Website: crate-barrel
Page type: billing-address
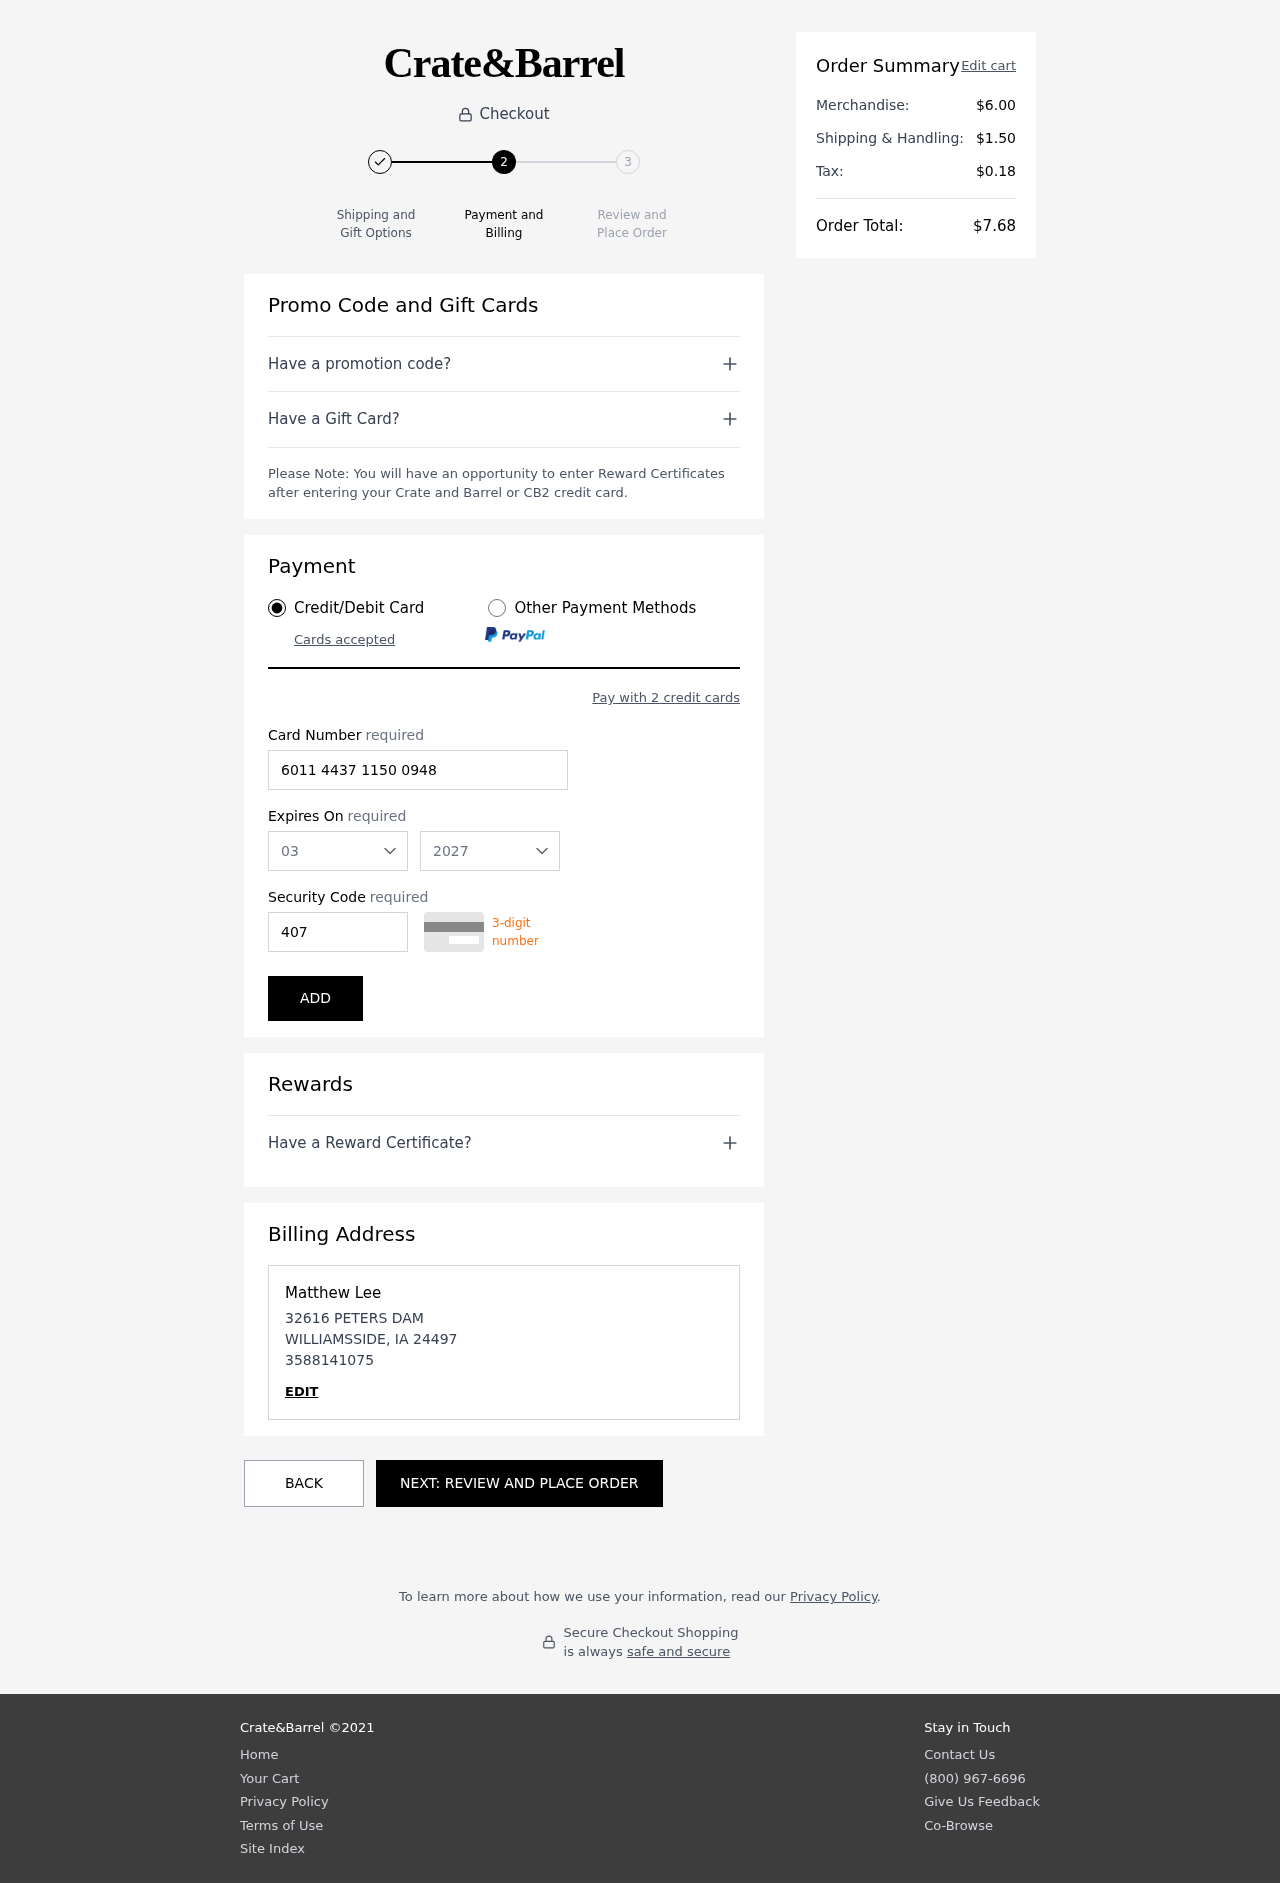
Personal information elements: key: PII_CARD_CVV
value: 407
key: PII_CARD_EXPIRY_MONTH
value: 03
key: PII_CARD_EXPIRY_YEAR
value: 27
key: PII_CARD_NUMBER
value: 6011 4437 1150 0948
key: PII_CITY
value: WILLIAMSSIDE
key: PII_FULLNAME
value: Matthew Lee
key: PII_PHONE
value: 3588141075
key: PII_POSTCODE
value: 24497
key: PII_STATE_ABBR
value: IA
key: PII_STREET
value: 32616 PETERS DAM
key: PII_FIRSTNAME
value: Matthew
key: PII_LASTNAME
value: Lee
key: PII_PHONE_LINE
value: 1075
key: PII_PHONE_SUFFIX
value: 1075
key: PII_POSTCODE_FULL
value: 24497
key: PII_PHONE2
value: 3588141075
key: PII_PHONE3
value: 3588141075
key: PII_FULLNAME2
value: Matthew Lee
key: PII_FULLNAME3
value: Matthew Lee
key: PII_FIRSTNAME2
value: Matthew
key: PII_FIRSTNAME3
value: Matthew
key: PII_LASTNAME2
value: Lee
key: PII_LASTNAME3
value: Lee
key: PII_FIRSTNAME_DERIVED
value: Matthew
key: PII_LASTNAME_DERIVED
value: Lee
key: PII_PHONE_NUMERIC
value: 3588141075
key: PII_PHONE_LINE_NUMERIC
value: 1075
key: PII_PHONE_SUFFIX_NUMERIC
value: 1075
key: PII_POSTCODE_NUMERIC
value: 24497
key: PII_PHONE2_NUMERIC
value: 3588141075
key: PII_PHONE3_NUMERIC
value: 3588141075
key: PII_FULLNAME_DERIVED
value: Matthew Lee
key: PII_NAME_FULL_DERIVED
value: Matthew Lee
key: PII_PHONE_DIGITS
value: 3588141075
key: PII_PHONE_LAST4
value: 1075
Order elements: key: ORDER_SUBTOTAL
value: $6.00
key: ORDER_SHIPPING_COST
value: $1.50
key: ORDER_TAX
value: $0.18
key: ORDER_TOTAL
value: $7.68